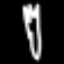
Label: fork